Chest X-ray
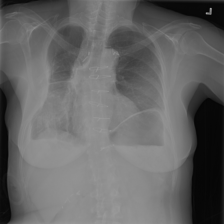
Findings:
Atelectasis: negative
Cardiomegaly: negative
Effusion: negative
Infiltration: negative
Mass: negative
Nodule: negative
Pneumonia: negative
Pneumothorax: negative
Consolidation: negative
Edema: negative
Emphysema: negative
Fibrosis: negative
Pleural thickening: negative
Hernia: negative